Question: I am experiencing some weird behaviour in both ios7 and 8..
What happens is sometimes the full screen is presented with an X(POTRAIT FUllSCREEN AD - my app is landscape only). You click the X and you can go back to my menu fine.
But sometimes an ad will show without an X(LANDSCAPE FUllSCREEN AD). If you wait 'DiDFinish' delegate NEVER gets called. So then I try clicking it to go away. It then shows another ad with an X(LANDSCAPE FUllSCREEN AD). So i click the X. It then goes to another ad(LANDSCAPE FUllSCREEN AD) where 'DiDFinish' gets called. iOS7 it'll just freeze on that 3rd ad shown. ios8 it'll show the 3rd ad for a second then go to a black screen? Has anyone dealt with something like this?
Not sure if when the first ad shows in portrait orientation it works fine, is a clue or not?
Also the multiple ads showing are all iAd not rev mob and iAd combined as I have 100 percent fill rate for iAd. at the moment im just trying to get iAds full screen ads to work consistently
I know the delegate is being set as 'didLoad' delegate gets called when the ad loads
Also this is an issue for both iPhone and iPad
Has anyone else had these problems?
Using..
'''
[interstitial presentFromViewController:self];
'''
Instead of..
'''
[interstitial presentInView:self.view];
'''
makes everything work properly..but 'presentFromViewController:' is deprecated now

Here is my code I use...
'''
-(void)showFullScreenAd {
//Check if already requesting ad
if (requestingAd == NO) {
//[ADInterstitialAd release];
interstitial = [[ADInterstitialAd alloc] init];
interstitial.delegate = self;
self.interstitialPresentationPolicy = ADInterstitialPresentationPolicyManual;
[self requestInterstitialAdPresentation];
NSLog(@"interstitialAdREQUEST");
requestingAd = YES;
}
}
-(void)interstitialAd:(ADInterstitialAd *)interstitialAd didFailWithError:(NSError *)error {
interstitial = nil;
requestingAd = NO;
NSLog(@"interstitialAd didFailWithERROR");
NSLog(@"%@", error);
[revmobFS loadWithSuccessHandler:^(RevMobFullscreen *fs) {
[fs showAd];
NSLog(@"Ad loaded");
} andLoadFailHandler:^(RevMobFullscreen *fs, NSError *error) {
NSLog(@"Ad error: %@",error);
} onClickHandler:^{
NSLog(@"Ad clicked");
} onCloseHandler:^{
NSLog(@"Ad closed");
}];
}
-(void)interstitialAdDidLoad:(ADInterstitialAd *)interstitialAd {
NSLog(@"interstitialAdDidLOAD");
if (interstitialAd != nil && interstitial != nil && requestingAd == YES) {
[interstitial presentInView:self.view];
NSLog(@"interstitialAdDidPRESENT");
}//end if
}
-(void)interstitialAdDidUnload:(ADInterstitialAd *)interstitialAd {
interstitial = nil;
requestingAd = NO;
NSLog(@"interstitialAdDidUNLOAD");
}
-(void)interstitialAdActionDidFinish:(ADInterstitialAd *)interstitialAd {
interstitial = nil;
requestingAd = NO;
NSLog(@"interstitialAdDidFINISH");
}
'''
if someone could just post there code that is fully working in there app for me to try will also earn +50 reputation
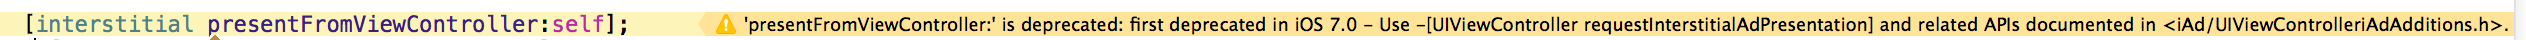
Answer: No working code from my end, but I have had a look in the Documentation and found a catergory for UIViewController with iAd methods
<URL>
It appears you are mixing old code with new code.
From what I have seen I would suggest:
'''
-(void)showFullScreenAd {
//Check if already requesting ad
if (requestingAd == NO) {
[self requestInterstitialAdPresentation];
requestingAd = YES;
}
}
-(void)viewDidLoad()
{
[super viewDidLoad];
// Any other setup.
self.ADInterstitialPresentationPolicy = ADInterstitialPresentationPolicyManual
}
'''
This follows the new iOS7 implementation. Setting the policy in the viewDidLoad method allows the Framework to pre cache assets and start getting any ads from the iAd Server. Ready so when the "showFullScreenAd" method is called an ad should be ready.
You can also call a class method '+(void)prepareInterstitialAds' when loading the view or doing other data tasks, this lets the Framework pre-cache assets if it can, which can mean subsequent requests are quicker.
For RevMob handling with ad's failing: '[self requestInterstitialAdPresentation];' returns a boolean, this means you can handle that and tell RevMob it failed, etc. For when the Ad has been closed. It may be best to do some KVO on the 'presentingFullScreenAd' property of the ViewController. Which states whether it is showing a FullScreenAd, I believe this is only iAd, Full Ad's.
The reason you have such different results is because you have 2 ways of requesting and presenting ad's within the same view controller.
When the ad is presented Portrait, the '[self requestInterstitialAdPresentation];' failed to retrieve an ad, but the Instantiation of the ADInterstitialAd instance has sent another request. This has loaded, because you do not set a frame for the instance's view it does not know it is meant to be landscape and so a portrait version is presented. As this is now presented in the view, the view doesn't know/care what orientation it is in, so presents the ad view based on it's geometry.
When it is landscape that is down to the '[self requestInterstitialAdPresentation];' succeeding. That top Ad is the ad from this call. I'm not sure why the rest of the ad's display landscape, unless that is something from the Framework, ie the [self requestInterstitialAdPresentation]; internally decides it must be landscape from the ViewControllers layout, so all subsequent ad requests fit this, unless the VC orientation changes again.
[EDIT] - I have thrown together a basic example piece. This has been done from memory/documentation so will probably not be 100% correct and will most likely not work from a direct copy and paste. This is to give an idea, which also includes support for versions pre iOS7
'''
//.h
@import UIKit;
@import iAd;
@interface MyInterstitialViewController : UIViewController <ADInterstitialAdDelegate>
{
}
@property (strong) ADInterstitialAd *fullScreenAd;
@end
//.m
#include MyInterstitialViewController.h
@implementation MyInterstitialViewController
{
- (instancetype)initWithNibName:(NSString *)nibName bundle:(NSBundle *)nibBundle
{
if(self = [super initWithNibName:nibName bundle:nibBundle])
{
}
return self;
}
-(void)viewDidLoad()
{
[super viewDidLoad];
if([self respondsToSelector:@selector(requestInterstitialAdPresentation)] == YES)
{
self.ADInterstitialPresentationPolicy = ADInterstitialPresentationPolicyManual;
}
}
-(void)viewWillDisappear
{
@try
{
**[self removeObserver:self forKeyPath:@"isPresentingFullScreenAd"];**
}
@catch (NSException * __unused exception)
{
}
}
-(void)showFullScreenAd()
{
if([self respondsToSelector:@selector(requestInterstitialAdPresentation)] == NO)
{
self.fullScreenAd = [[ADInterstitialAd alloc] init];
self.fullScreenAd.delegate = self;
}
else
{
if([self requestInterstitialAdPresentation] == NO)
{
//Report back to RevMob Controller that the Ad Failed.
[revmobFS loadWithSuccessHandler:^(RevMobFullscreen *fs)
{
[fs showAd];
NSLog(@"Ad loaded");
} andLoadFailHandler:^(RevMobFullscreen *fs, NSError *error)
{
NSLog(@"Ad error: %@",error);
} onClickHandler:^{
NSLog(@"Ad clicked");
} onCloseHandler:^{
NSLog(@"Ad closed");
}];
}
else
{
**[self addObserver:self forKeyPath:@"isPresentingFullScreenAd" options:NSKeyValueObservingOptions.NSKeyValueObservingOptionNew context:nil];**
}
}
}
//ADInterstitialAd Delegate Methods.
-(void)interstitialAd:(ADInterstitialAd *)interstitialAd didFailWithError:(NSError *)error
{
interstitial = nil;
NSLog(@"interstitialAd didFailWithERROR");
NSLog(@"%@", error);
[revmobFS loadWithSuccessHandler:^(RevMobFullscreen *fs)
{
[fs showAd];
NSLog(@"Ad loaded");
} andLoadFailHandler:^(RevMobFullscreen *fs, NSError *error)
{
NSLog(@"Ad error: %@",error);
} onClickHandler:^{
NSLog(@"Ad clicked");
} onCloseHandler:^{
NSLog(@"Ad closed");
}];
}
-(void)interstitialAdDidLoad:(ADInterstitialAd *)interstitialAd
{
NSLog(@"interstitialAdDidLOAD");
if (self.fullScreenAd != nil)
{
CGRect interstitialFrame = self.view.bounds;
interstitialFrame.origin = self.view.origin;
UIView *view = [[UIView alloc] initWithFrame:interstitialFrame];
[self.view addSubview:view];
[self.fullScreenAd presentInView:view];
NSLog(@"interstitialAdDidPRESENT");
}//end if
}
-(void)interstitialAdDidUnload:(ADInterstitialAd *)interstitialAd
{
NSLog(@"interstitialAdDidUNLOAD");
}
-(void)interstitialAdActionDidFinish:(ADInterstitialAd *)interstitialAd
{
NSLog(@"interstitialAdDidFINISH");
}
//KVO Responding
- (void)observeValueForKeyPath:(NSString *)keyPath
ofObject:(id)object
change:(NSDictionary *)change
context:(void *)context
{
**if([keyPath isEqualTo:"isPresentingFullScreenAd"] == YES)
{
if([object === self])
{
if([self isPresentingFullScreenAd] == false)
{
//Handle logic for your app. New Screen etc.
}
else
{
//Handle logic for your app. Pause current activity etc.
}
}
}**
}
}
'''
For reference.
The changes I have made allow for the Ad Framework to work as you are expecting it to on all versions of iOS from 4.3 - 8.X
From iOS 4.3 - 6.X the general flow was:
Create an Ad, set it's delegate, present and handle in the delegate methods.
From 7 - 8.X (The previous way of presenting in a UIViewController was deprecated in iOS 7, but deprecation means previous methods work until the next X.0 release, generally.)
For this case you ask the Framework for an ad through the [UIViewController requestInterstitialAdPresentation]; method. The Controller will create a View and Present it if it has got an ad. You don't get the delegate methods anymore, the
"- (void)observeValueForKeyPath:(NSString *)keyPath
ofObject:(id)object
change:(NSDictionary *)change
context:(void *)context"
method allows you to essentially get the delegate call for when the Ad has finished displaying so you can continue with the logic of your app. Essentially the "AdDidFinish" delegate call. But as we don't remove the observer until the Controller is unloaded, there is logic to handle if a new ad has been displayed.
This means that the logic for your VC doesn't have to check if it is presenting a full screen ad all the time.
You can still use the flow from iOS 4.3 - 6.X but using the presentInView Method. As is described in iAd Programming guide, this should be used if you have a content view inside, what I have set out is a "Transition Ad" Methodology.